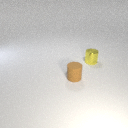
small brown rubber cylinder in front of small yellow metal cylinder